Question: Given the resource
'''
<string name="squareRoot">&#x221A;x&#x0305;</string>
'''
And the java code
'''
System.out.println("unicode: " + getString(R.string.squareRoot));
'''
The output is

Shouldn't the overline (x0305) be on top of the 'x'?
When I try to use the same string resource as text for a textView the overline does not show at all (it occupies space, I know this becasue I tried to swap the 'x' and the overline and got a blank space before the 'x')
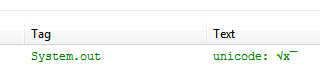
Answer: Yes, U+0305 COMBINING OVERLINE should cause an overline placed above the preceding character. However, there are several reasons why this may fail more or less. First, placement of combining characters requires a good rendering engine (e.g., the overline must be placed higher if the preceding character is capital X). Second, the font being used may lack U+0305. This may or may not cause a fallback font to be used, possibly a font that is not stylistically similar to the basic font. Third, U+0305 was not really designed for use as a vinculum in conjunction with a square root sign, so it may look misplaced, depending on font.
In plain text, it is usually best to avoid trying to produce "smart" square root expressions with a vinculum. Using just x or (is x is an expression with operators) (x) is much safer and in full conformance to the mathematics standard ISO 80000-2.